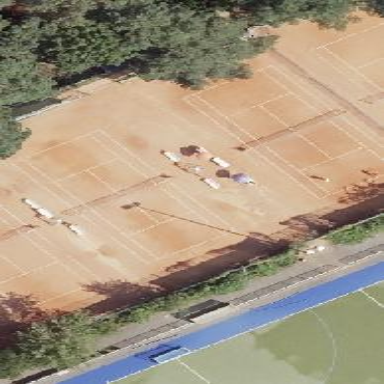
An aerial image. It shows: Tennis court on pitch.